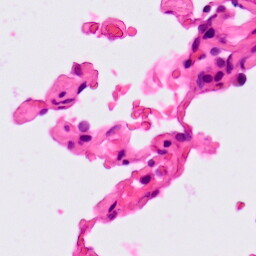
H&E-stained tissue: Lung